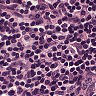
Metastatic tissue present: no